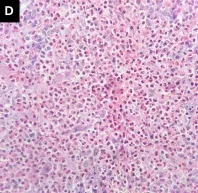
(D) High magnification of the eosinophil-rich polymorphic infiltrate (HE, 400x).
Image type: pathology (h&e)